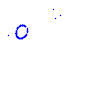
Particle: kaon